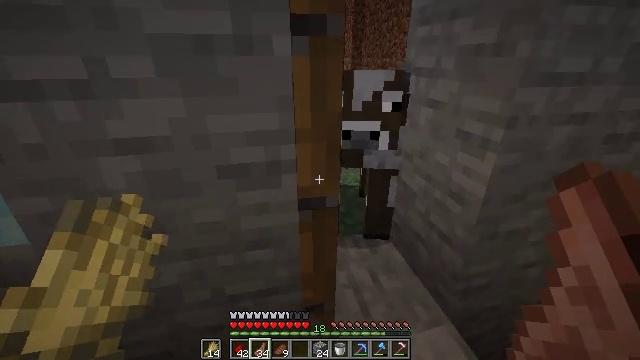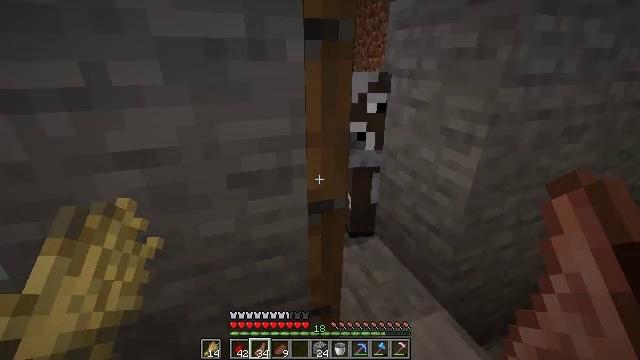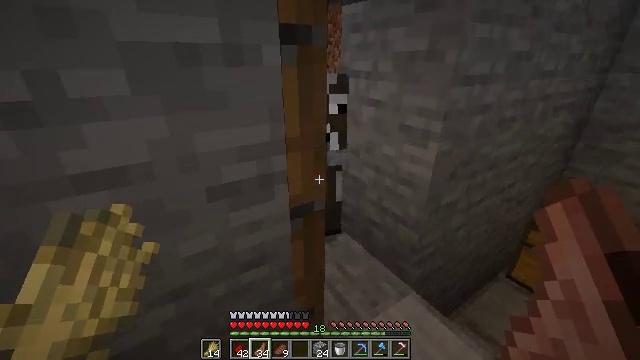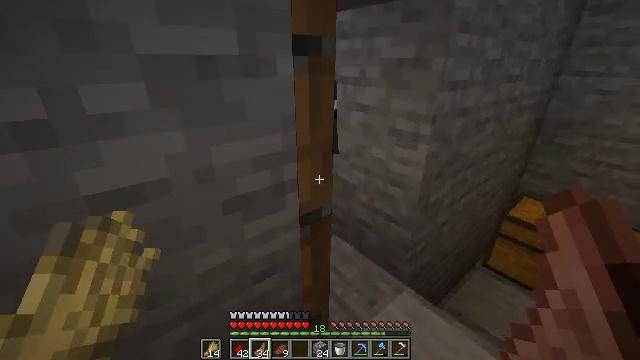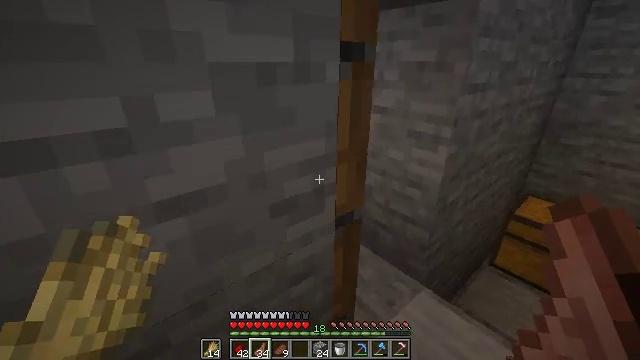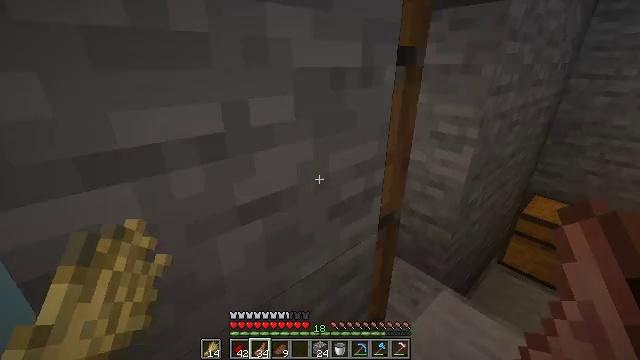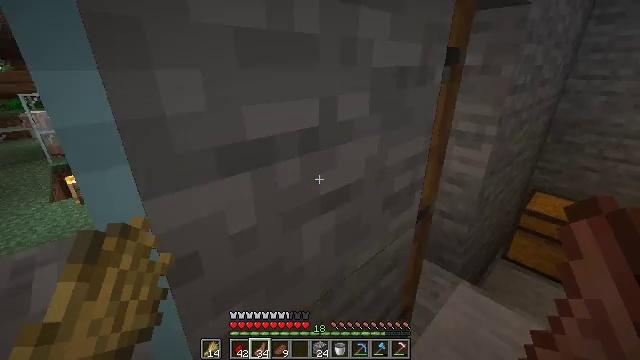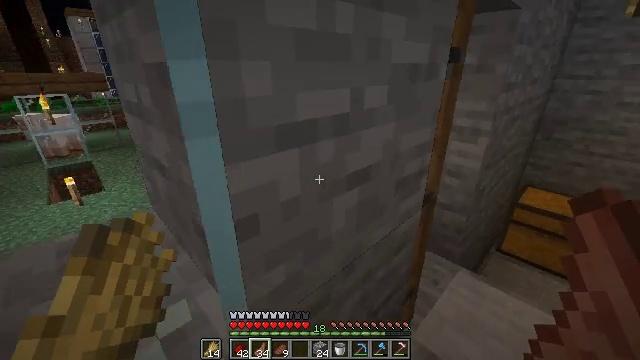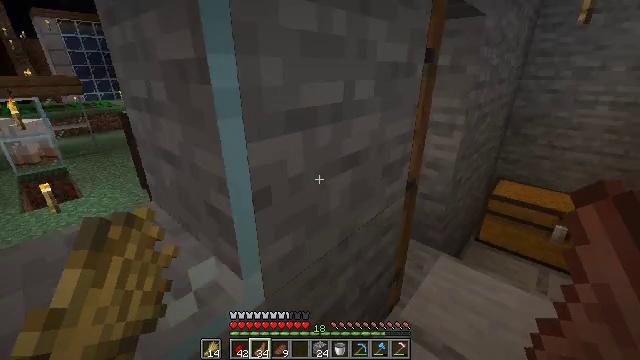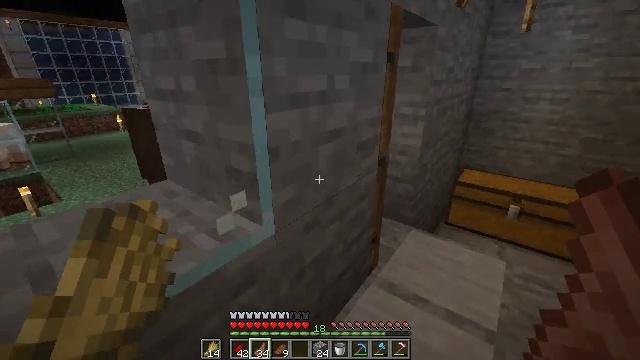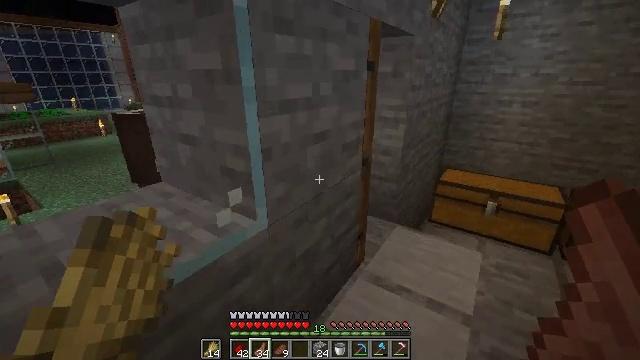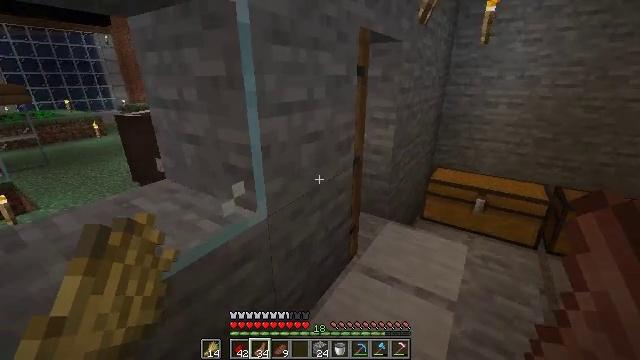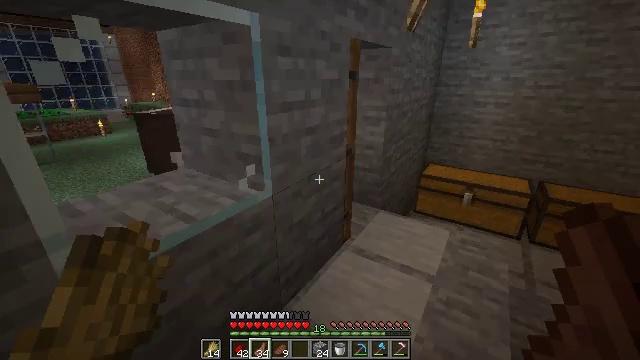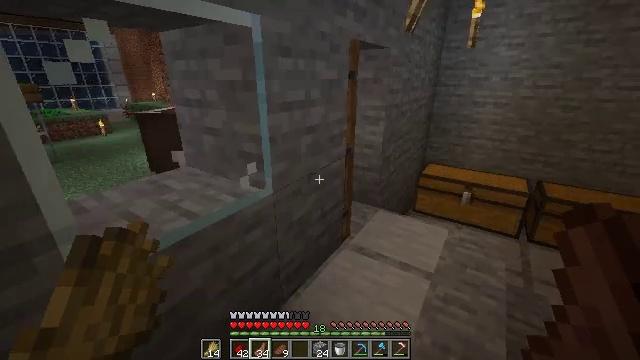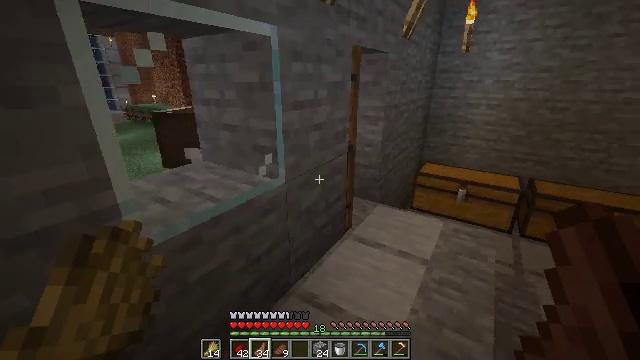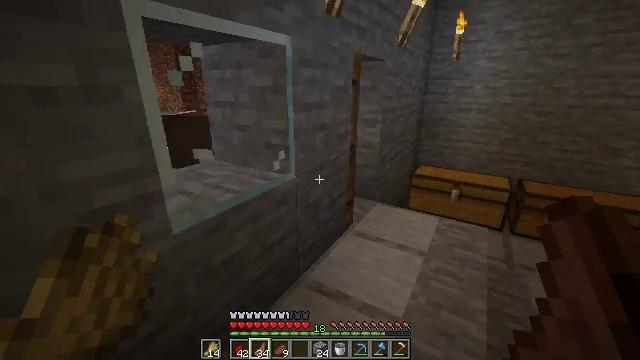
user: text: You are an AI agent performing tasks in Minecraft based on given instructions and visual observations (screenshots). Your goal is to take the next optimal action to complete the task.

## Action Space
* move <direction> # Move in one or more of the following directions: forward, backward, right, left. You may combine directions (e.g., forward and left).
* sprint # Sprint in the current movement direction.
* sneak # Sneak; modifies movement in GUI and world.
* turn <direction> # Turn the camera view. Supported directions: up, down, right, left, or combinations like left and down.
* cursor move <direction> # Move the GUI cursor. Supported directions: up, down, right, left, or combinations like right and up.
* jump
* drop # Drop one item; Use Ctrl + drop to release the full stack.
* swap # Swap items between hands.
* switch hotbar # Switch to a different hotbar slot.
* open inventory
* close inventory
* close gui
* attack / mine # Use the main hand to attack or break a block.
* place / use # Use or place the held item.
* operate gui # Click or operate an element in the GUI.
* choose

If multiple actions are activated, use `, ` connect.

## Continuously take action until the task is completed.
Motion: motion action
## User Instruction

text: Craft a spruce fence using the materials: sticks and spruce planks.
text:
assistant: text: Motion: move left, turn right
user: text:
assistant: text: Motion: move left, turn right
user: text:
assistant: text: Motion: move left, turn right
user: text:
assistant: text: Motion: move left
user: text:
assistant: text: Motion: move left, turn right
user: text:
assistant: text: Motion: move back, turn right
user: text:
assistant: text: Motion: move back, turn right
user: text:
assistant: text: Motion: move back, turn right
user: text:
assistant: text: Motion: move back, turn right
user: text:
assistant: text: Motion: move back, turn right
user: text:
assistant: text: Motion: move back, turn right
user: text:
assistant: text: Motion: move back
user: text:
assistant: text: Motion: move back and move left
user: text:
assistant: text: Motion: move back and move left
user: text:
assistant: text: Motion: move back and move left, turn right and up
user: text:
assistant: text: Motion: move back and move left, turn right and up
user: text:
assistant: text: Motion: turn right and up
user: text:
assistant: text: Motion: turn right
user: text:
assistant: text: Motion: no_op
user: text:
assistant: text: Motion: no_op
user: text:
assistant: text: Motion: no_op
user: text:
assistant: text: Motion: no_op
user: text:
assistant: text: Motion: no_op
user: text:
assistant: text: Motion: no_op
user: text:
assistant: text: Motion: no_op
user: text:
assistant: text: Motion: no_op
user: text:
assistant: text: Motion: no_op
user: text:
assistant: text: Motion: no_op
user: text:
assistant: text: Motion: no_op
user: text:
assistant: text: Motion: move right